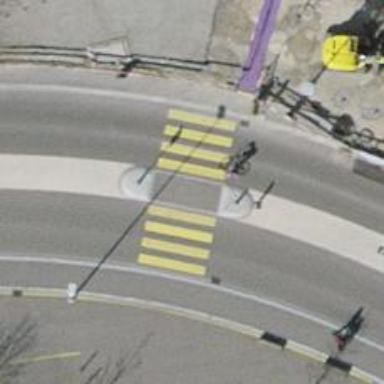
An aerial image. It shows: Asphalt footway with uncontrolled zebra crossing that includes crossing island.